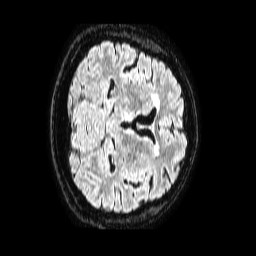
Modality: FLAIR
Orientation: axial
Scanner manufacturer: philips
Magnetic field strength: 1.5 T
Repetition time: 4.8 s
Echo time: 0.3 s